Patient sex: M
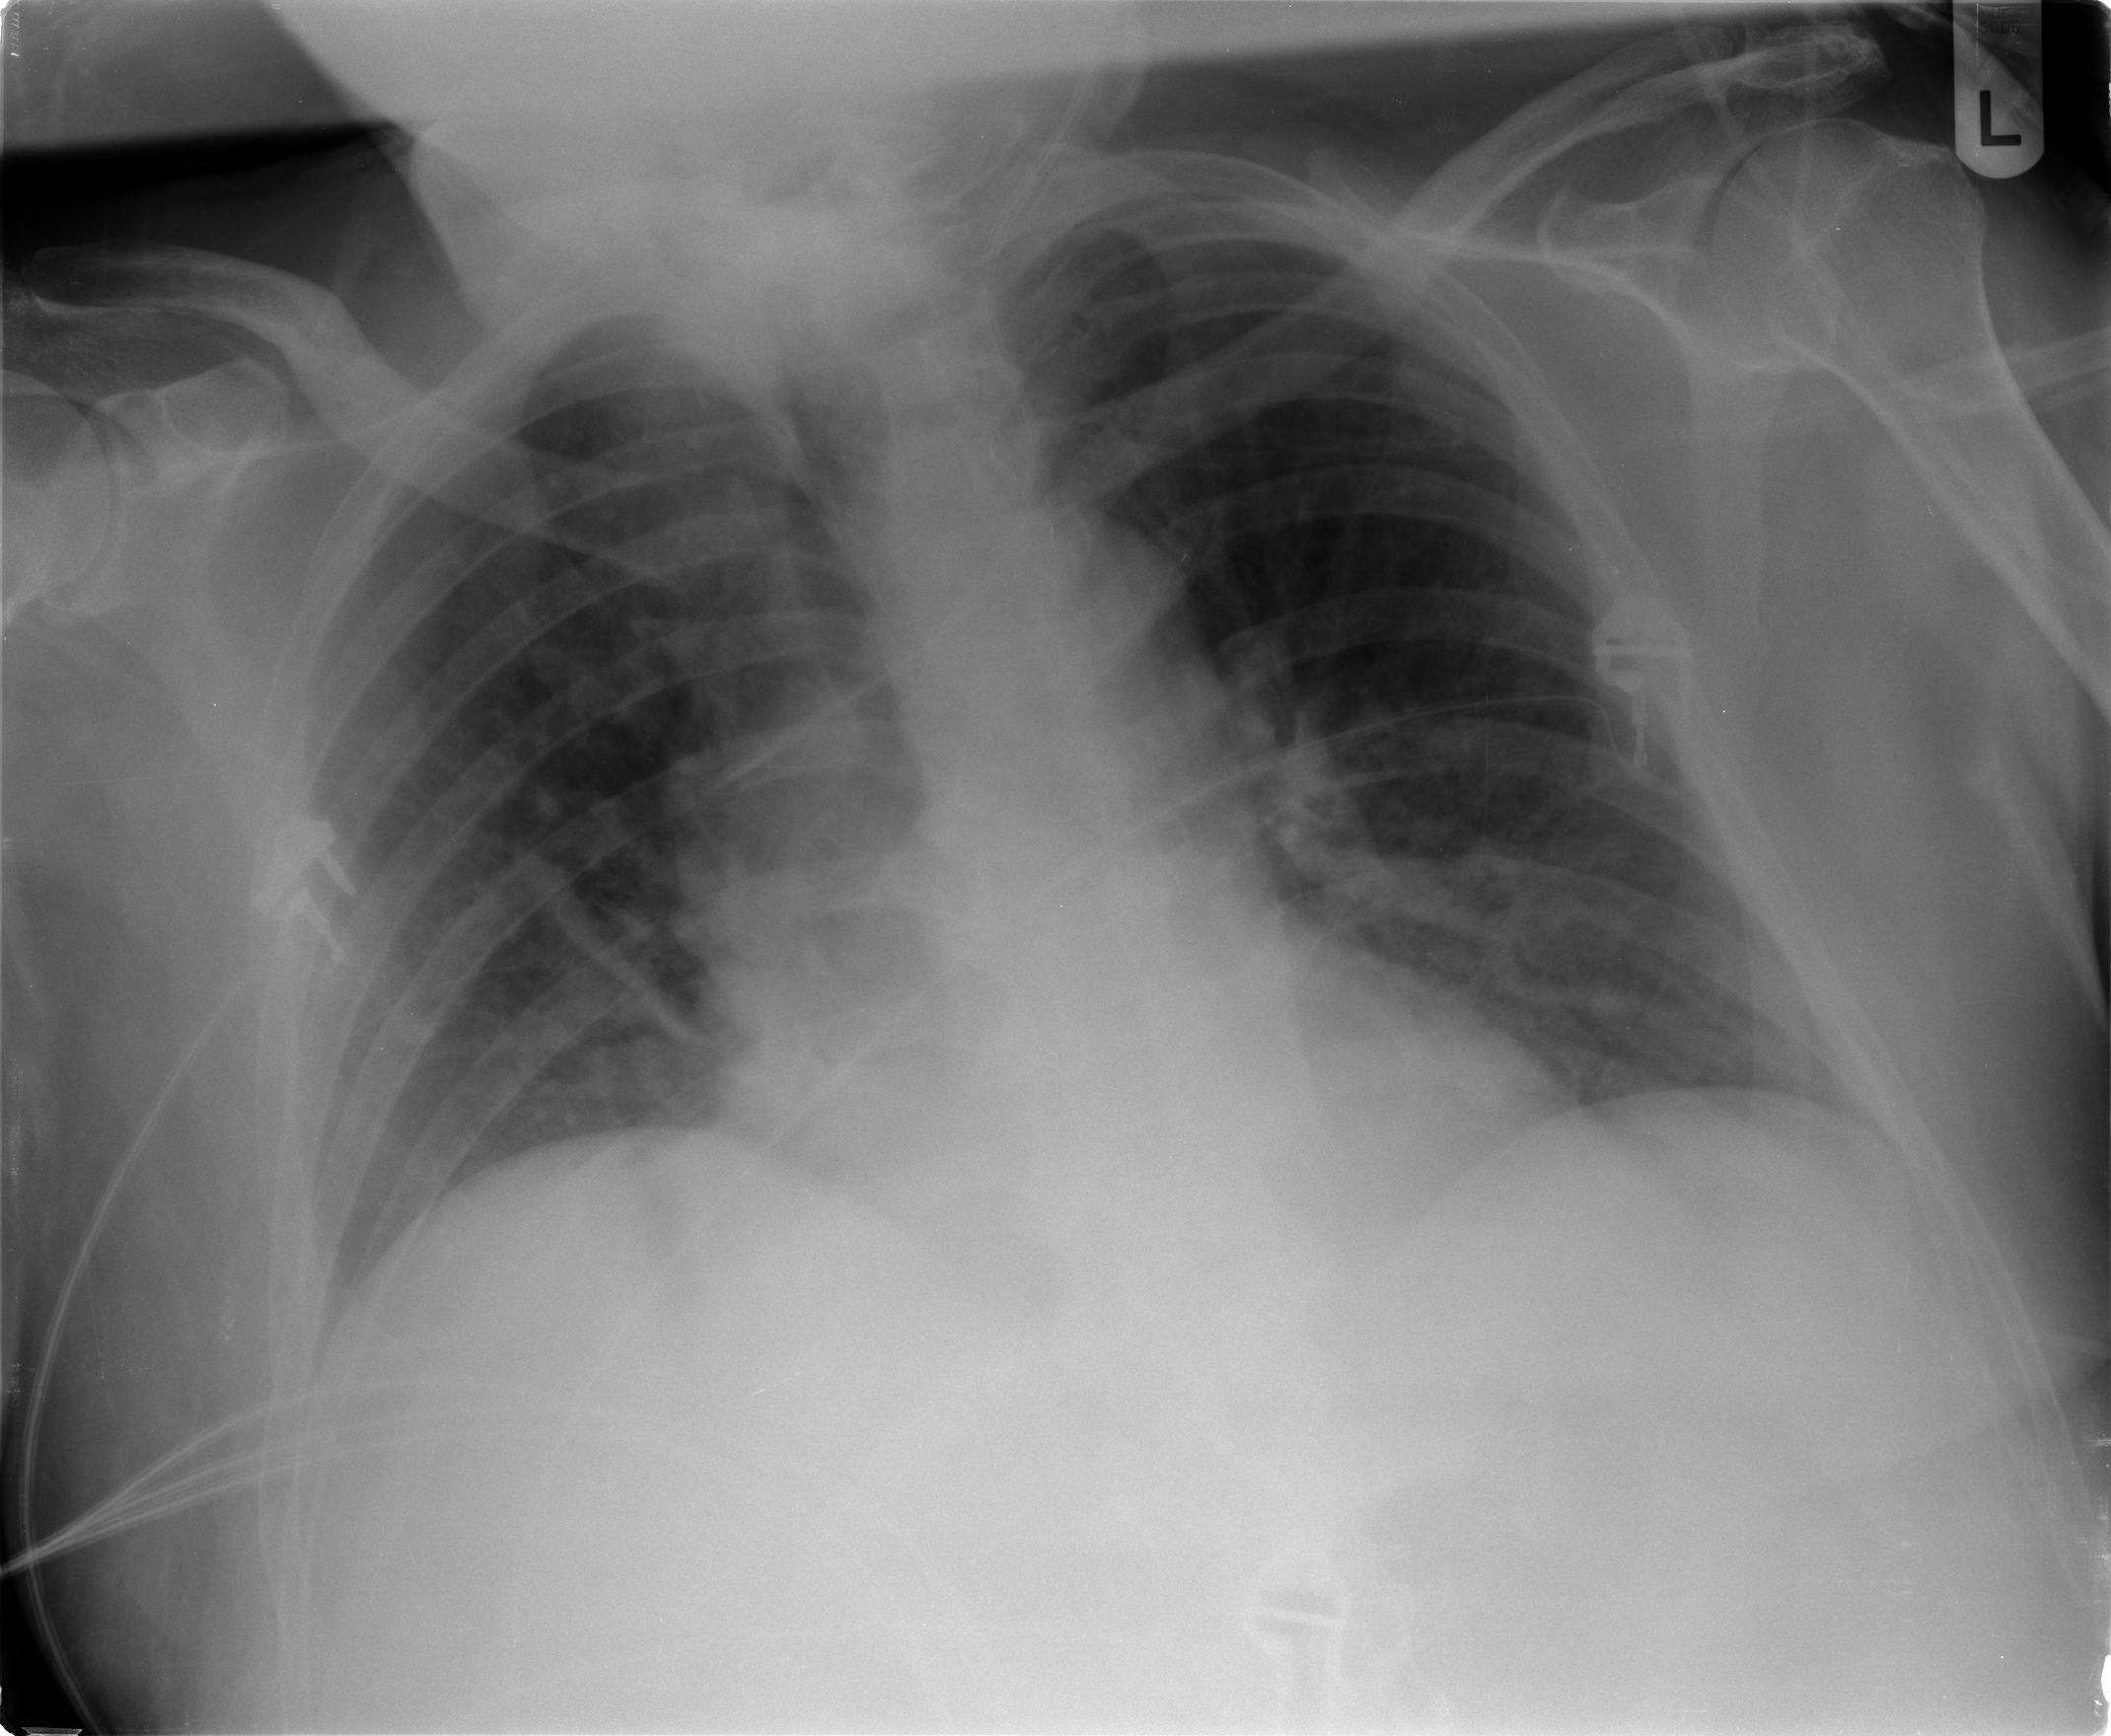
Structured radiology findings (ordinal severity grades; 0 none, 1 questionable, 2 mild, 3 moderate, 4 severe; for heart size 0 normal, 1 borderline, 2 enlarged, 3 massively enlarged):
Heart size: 1
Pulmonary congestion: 2
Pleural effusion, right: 0
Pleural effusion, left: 0
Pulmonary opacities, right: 1
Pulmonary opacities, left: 1
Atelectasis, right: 2
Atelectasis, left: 2